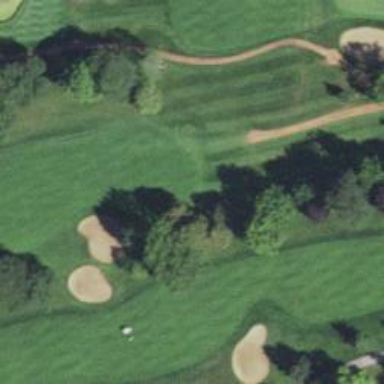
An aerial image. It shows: Well-maintained grassy golf fairway for the sport of golf.